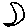
Label: moon